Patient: sex F, age 77
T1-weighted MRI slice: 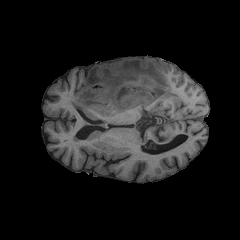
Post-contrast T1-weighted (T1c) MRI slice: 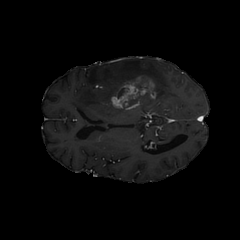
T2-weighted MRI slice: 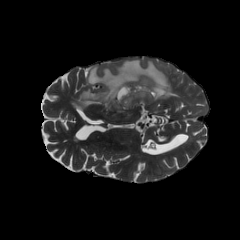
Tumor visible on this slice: yes
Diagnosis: Glioblastoma, IDH-wildtype
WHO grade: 4